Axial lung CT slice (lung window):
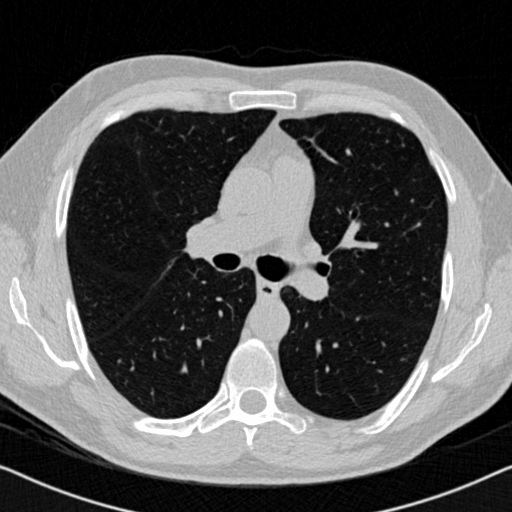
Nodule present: no